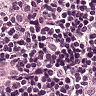
Metastatic tissue present: no